Field crop: maize
Growth stage: 2
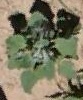
Species: chenopodium